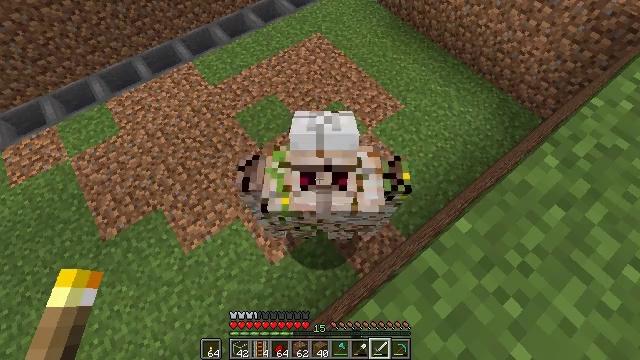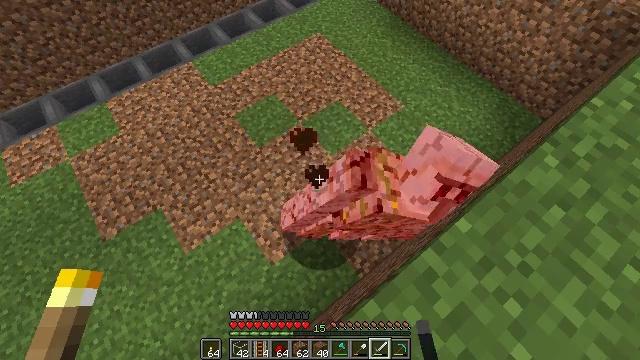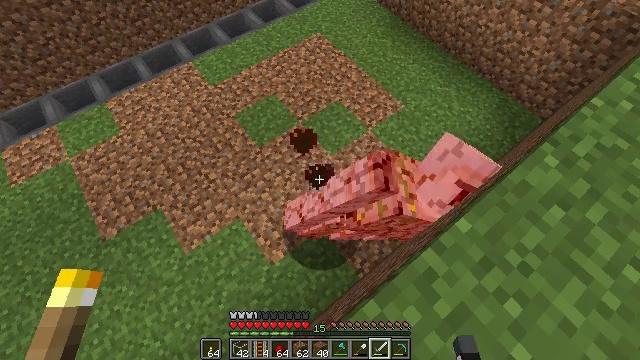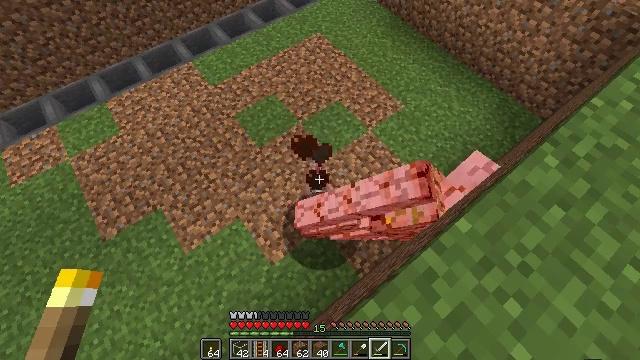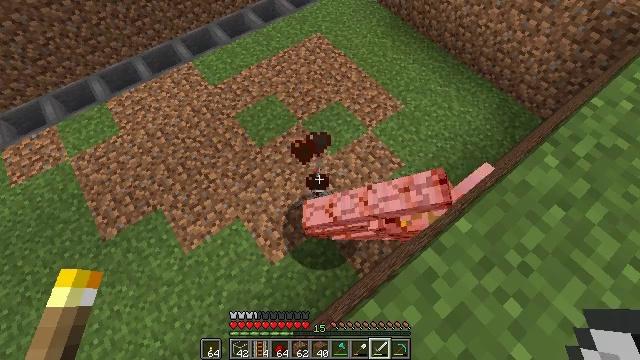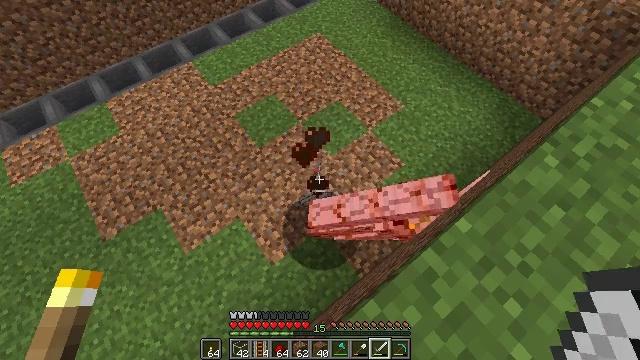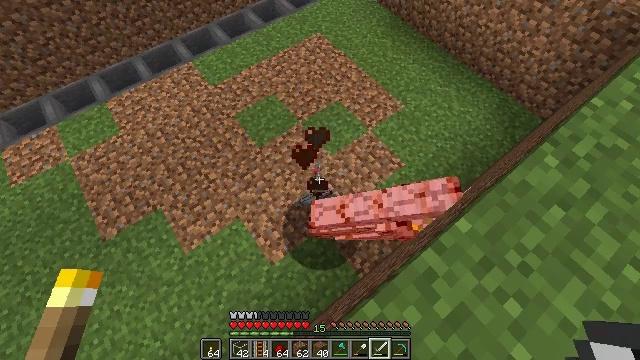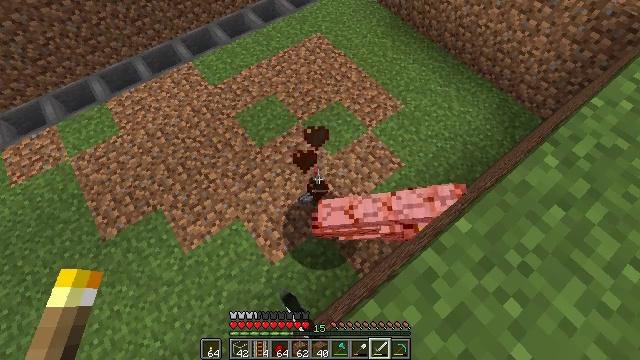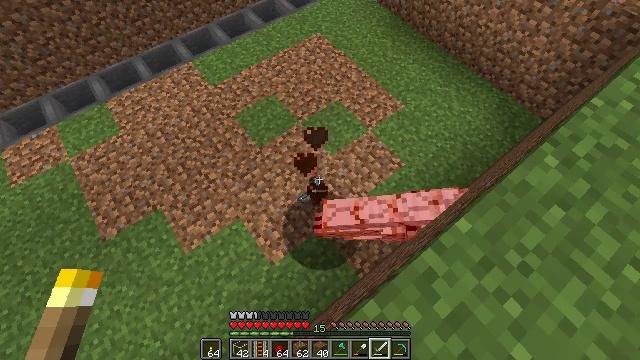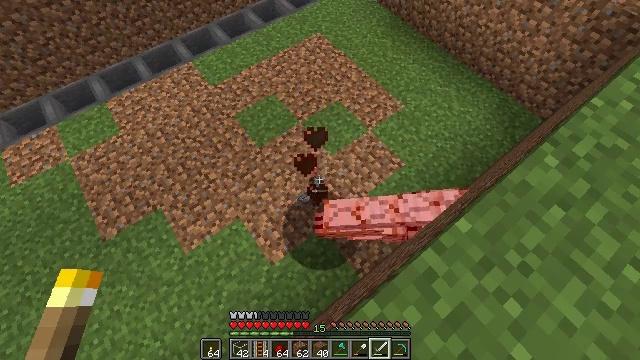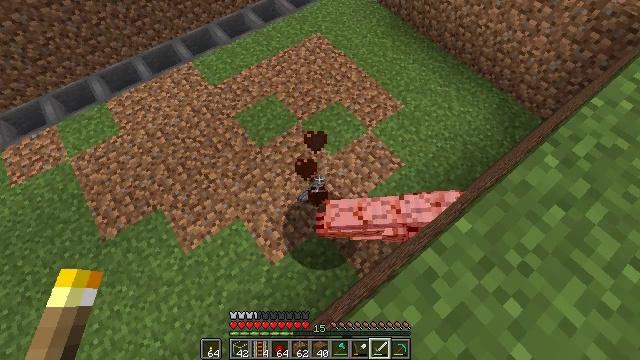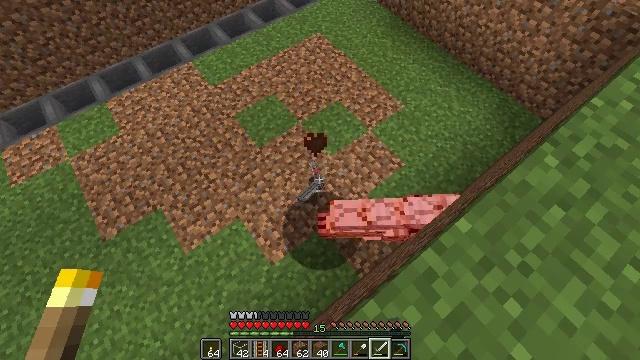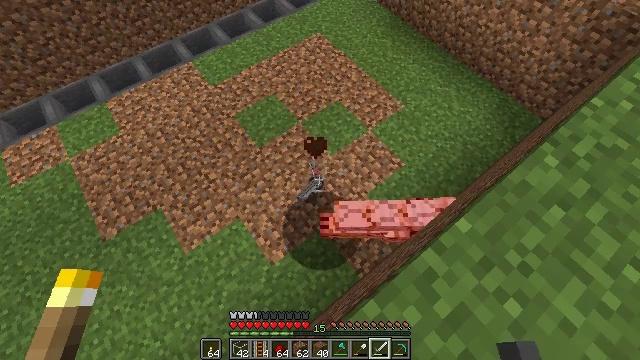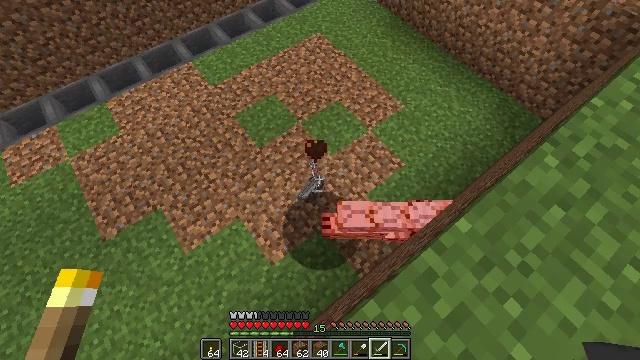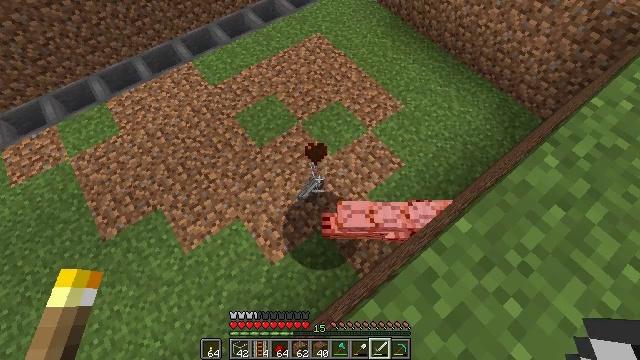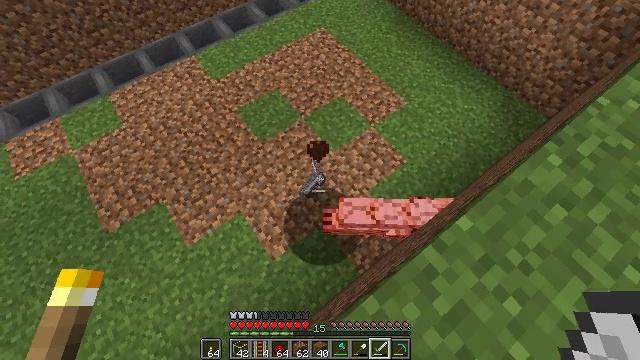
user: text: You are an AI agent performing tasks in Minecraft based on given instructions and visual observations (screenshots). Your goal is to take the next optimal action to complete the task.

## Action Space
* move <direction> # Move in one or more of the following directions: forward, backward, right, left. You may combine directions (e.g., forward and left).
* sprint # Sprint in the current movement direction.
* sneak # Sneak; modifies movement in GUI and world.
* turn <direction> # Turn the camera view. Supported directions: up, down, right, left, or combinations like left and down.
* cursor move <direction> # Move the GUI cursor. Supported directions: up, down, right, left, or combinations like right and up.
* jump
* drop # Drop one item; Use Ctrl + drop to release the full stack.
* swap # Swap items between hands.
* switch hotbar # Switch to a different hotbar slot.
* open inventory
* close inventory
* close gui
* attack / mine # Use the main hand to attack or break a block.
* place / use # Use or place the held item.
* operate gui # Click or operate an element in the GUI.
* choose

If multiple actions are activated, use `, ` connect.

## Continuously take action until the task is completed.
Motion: motion action
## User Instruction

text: Shatter the glass to collect it.
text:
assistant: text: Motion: sneak
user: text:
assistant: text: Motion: sneak
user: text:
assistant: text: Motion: sneak
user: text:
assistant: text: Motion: sneak
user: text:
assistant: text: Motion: sneak
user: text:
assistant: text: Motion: sneak, attack / mine
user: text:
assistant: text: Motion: sneak, attack / mine
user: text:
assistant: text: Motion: sneak, attack / mine
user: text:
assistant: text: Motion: sneak, attack / mine
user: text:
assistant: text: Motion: sneak, attack / mine
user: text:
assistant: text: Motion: sneak
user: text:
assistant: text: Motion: sneak
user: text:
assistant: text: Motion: sneak
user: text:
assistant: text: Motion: sneak
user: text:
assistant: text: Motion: sneak
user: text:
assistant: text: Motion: sneak, turn left and down
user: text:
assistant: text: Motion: sneak, turn left and down
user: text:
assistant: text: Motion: sneak, turn left
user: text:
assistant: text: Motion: move forward, sneak
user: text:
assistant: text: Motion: move forward
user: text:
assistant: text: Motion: move forward and move left
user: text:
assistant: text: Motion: move forward and move left, turn right
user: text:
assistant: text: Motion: move forward and move left, turn right
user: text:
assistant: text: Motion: move forward, turn right and down
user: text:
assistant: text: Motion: move forward, turn right
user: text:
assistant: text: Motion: move forward, turn right and up
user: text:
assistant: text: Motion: move forward, turn right and up
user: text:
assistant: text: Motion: move forward, turn right and up
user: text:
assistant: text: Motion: turn right and up
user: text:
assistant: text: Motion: turn right and up